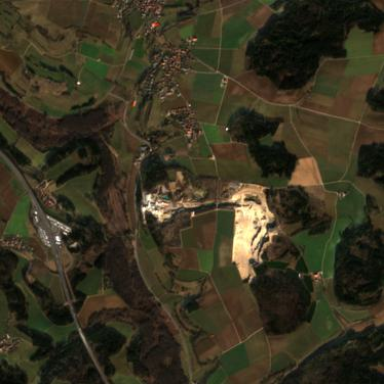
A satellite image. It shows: Quarry area.